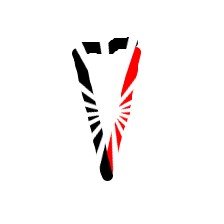
Shape: triangle